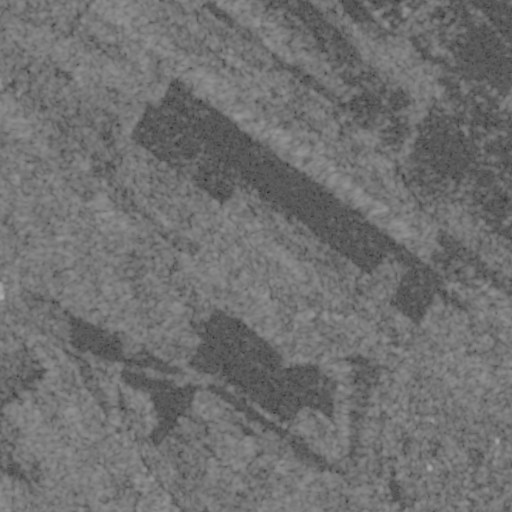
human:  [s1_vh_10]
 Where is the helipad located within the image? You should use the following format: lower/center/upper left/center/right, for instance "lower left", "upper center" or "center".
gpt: The helipad is located in the center left of the image.
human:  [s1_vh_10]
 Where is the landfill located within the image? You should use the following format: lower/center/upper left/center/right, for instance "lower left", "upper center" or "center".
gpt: The landfill is located in the lower left of the image.
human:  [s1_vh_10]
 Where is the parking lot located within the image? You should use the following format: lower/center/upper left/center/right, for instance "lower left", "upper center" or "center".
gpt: The parking lot is located in the lower left of the image.
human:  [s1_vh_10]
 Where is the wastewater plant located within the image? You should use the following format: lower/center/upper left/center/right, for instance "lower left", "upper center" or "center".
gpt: The wastewater plant is located in the lower right of the image.
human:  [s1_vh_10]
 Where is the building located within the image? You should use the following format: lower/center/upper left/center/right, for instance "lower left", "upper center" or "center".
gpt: There is no building in the image.

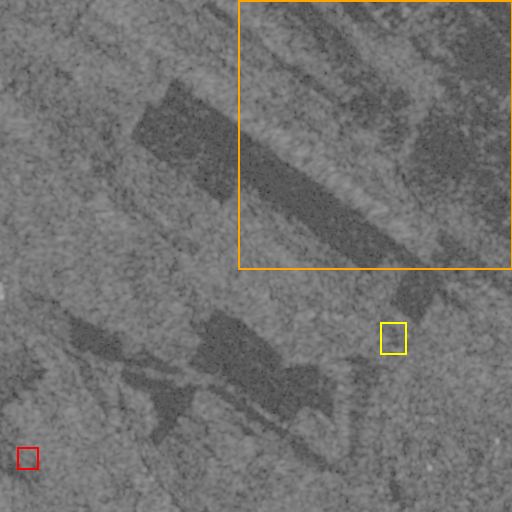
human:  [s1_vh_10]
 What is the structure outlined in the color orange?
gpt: The structure outlined in orange is a crop field.
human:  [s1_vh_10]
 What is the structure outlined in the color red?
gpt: The structure outlined in red is a landfill.
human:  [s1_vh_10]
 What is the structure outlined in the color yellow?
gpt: The structure outlined in yellow is a wastewater plant.
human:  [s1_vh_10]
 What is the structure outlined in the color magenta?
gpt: There is no magenta outline.